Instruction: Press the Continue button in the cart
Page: cart
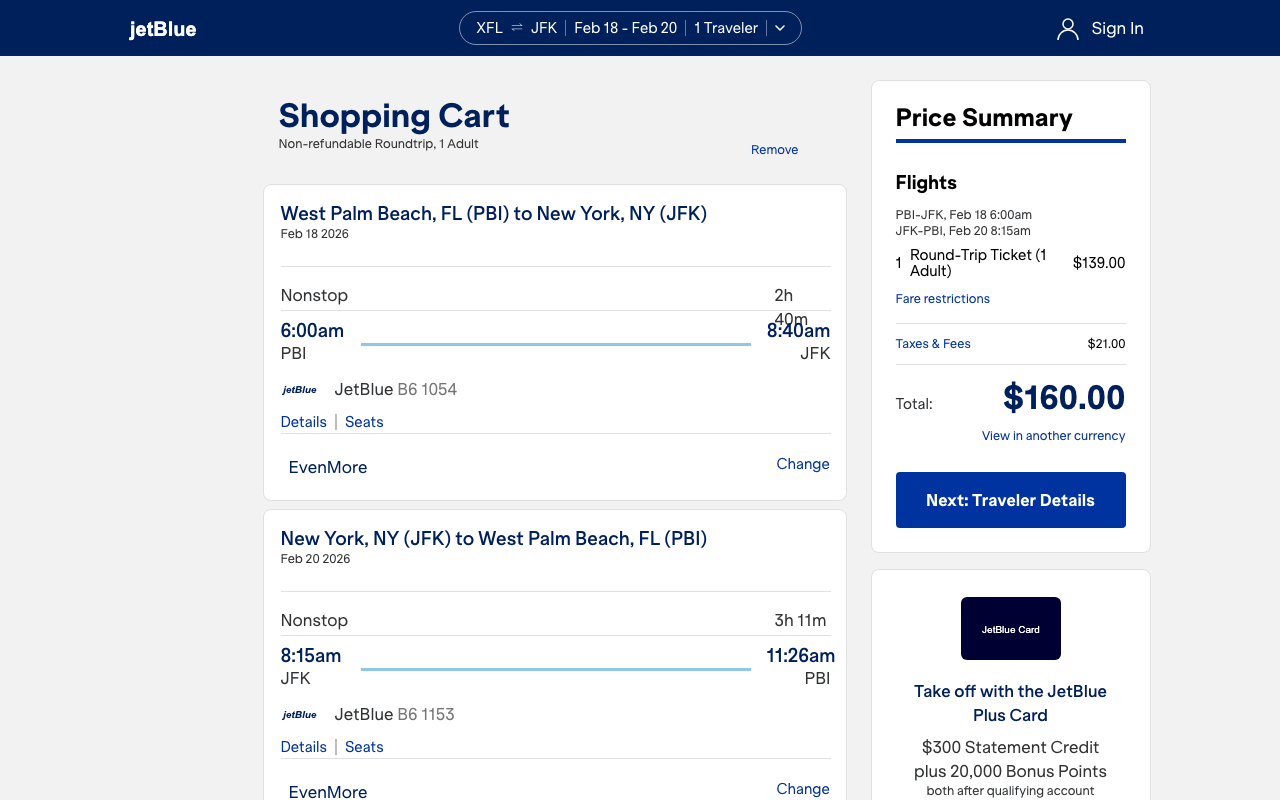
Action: click